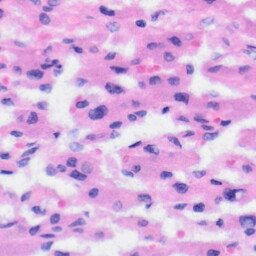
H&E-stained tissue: Liver